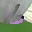
Label: 6